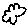
Label: cloud